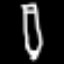
Label: pencil